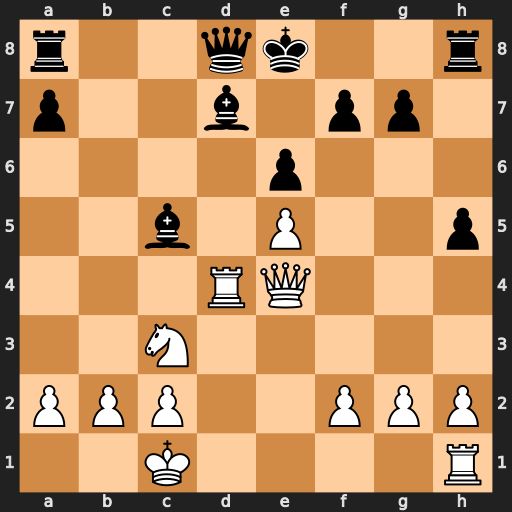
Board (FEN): r2qk2r/p2b1pp1/4p3/2b1P2p/3RQ3/2N5/PPP2PPP/2K4R
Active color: w
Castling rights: kq
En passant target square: -
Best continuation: Rxd7 Kxd7 Rd1+